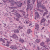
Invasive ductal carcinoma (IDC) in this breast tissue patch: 1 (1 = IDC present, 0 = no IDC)